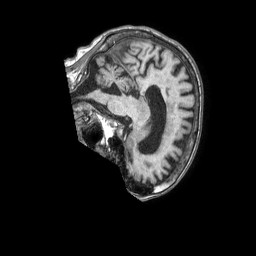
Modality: T1w
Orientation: sagittal
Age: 87
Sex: female
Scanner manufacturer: philips
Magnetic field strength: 1.5 T
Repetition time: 0.007461 s
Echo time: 0.003406 s